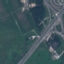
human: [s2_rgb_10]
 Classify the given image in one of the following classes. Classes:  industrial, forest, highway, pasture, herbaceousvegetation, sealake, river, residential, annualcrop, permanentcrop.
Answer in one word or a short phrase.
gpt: Highway